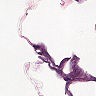
Metastatic tissue present: no